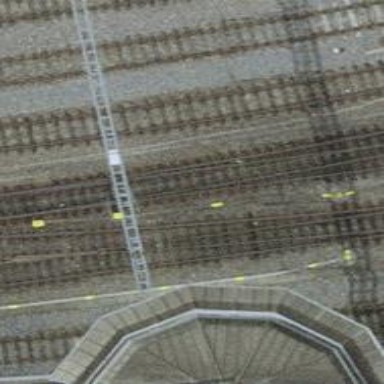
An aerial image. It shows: Rail siding with electrified contact lines.